Field crop: maize
Growth stage: 2
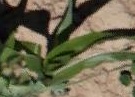
Species: maize